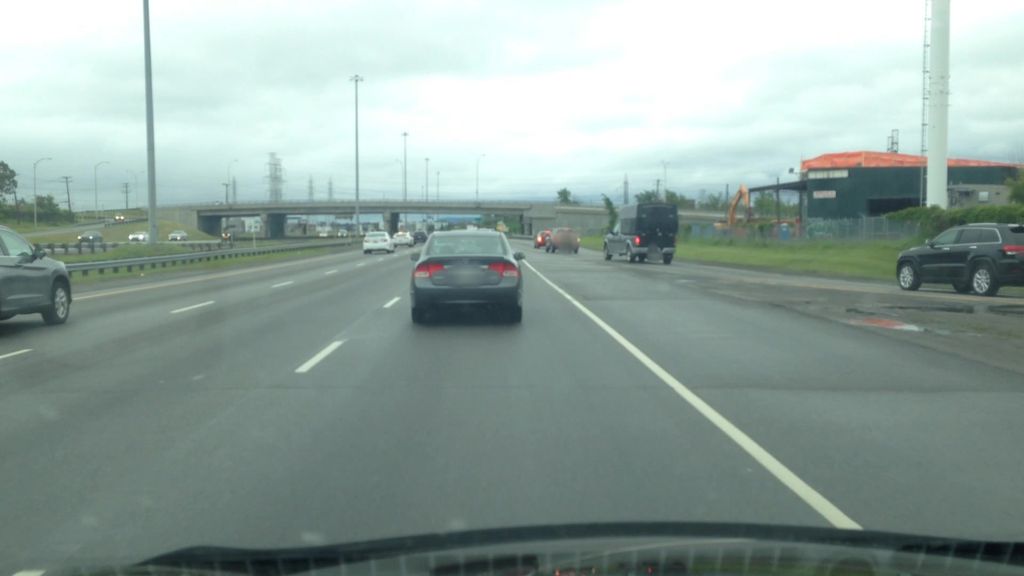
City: montreal